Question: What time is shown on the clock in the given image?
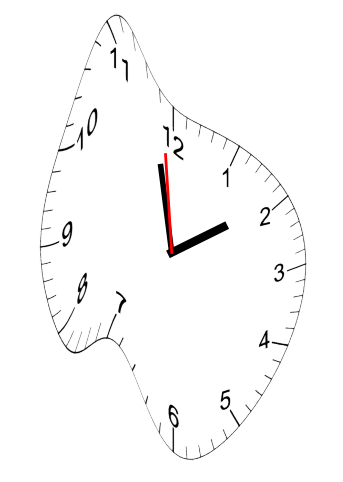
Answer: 01:57:59